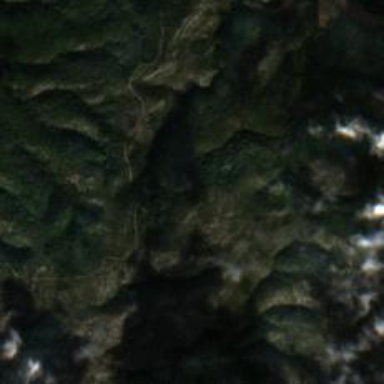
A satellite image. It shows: Natural ridge in the landscape.